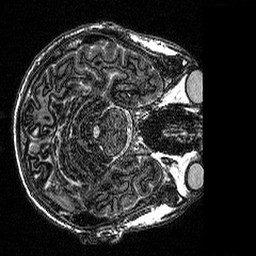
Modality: MP2RAGE
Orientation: axial
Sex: male
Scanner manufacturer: siemens
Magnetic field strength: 3 T
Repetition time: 5 s
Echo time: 0.00292 s